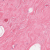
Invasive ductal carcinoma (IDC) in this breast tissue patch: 0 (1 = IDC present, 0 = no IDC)